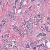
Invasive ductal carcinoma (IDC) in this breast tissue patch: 1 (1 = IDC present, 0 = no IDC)